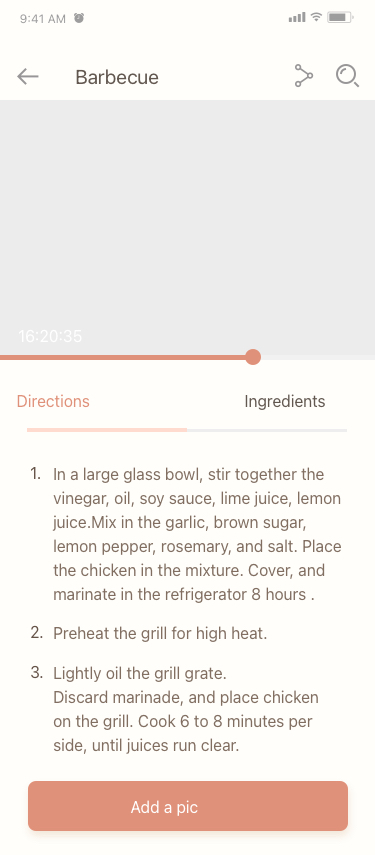
Text in this UI design:
1.
In a large glass bowl, stir together the vinegar, oil, soy sauce, lime juice, lemon juice.Mix in the garlic, brown sugar, lemon pepper, rosemary, and salt. Place the chicken in the mixture. Cover, and marinate in the refrigerator 8 hours .
3.
Lightly oil the grill grate.
Discard marinade, and place chicken on the grill. Cook 6 to 8 minutes per side, until juices run clear.
2.
Preheat the grill for high heat.